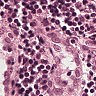
Metastatic tissue present: no